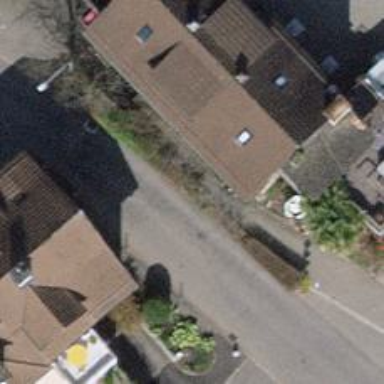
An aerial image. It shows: Sidewalk along the footway.